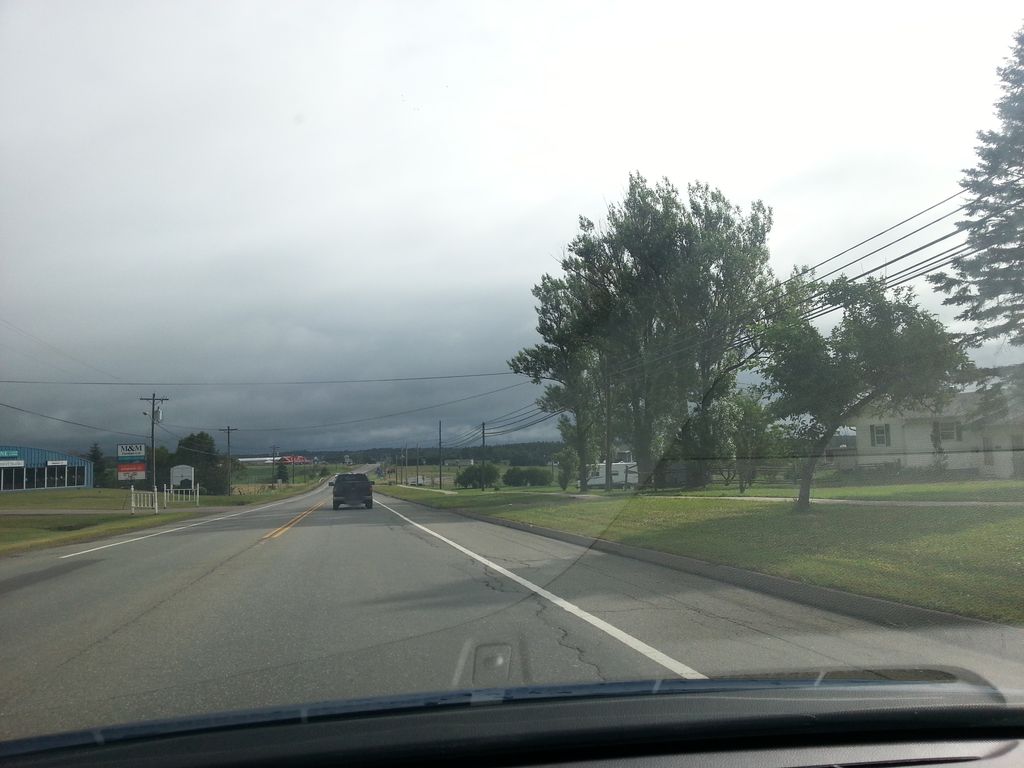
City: charlottetown